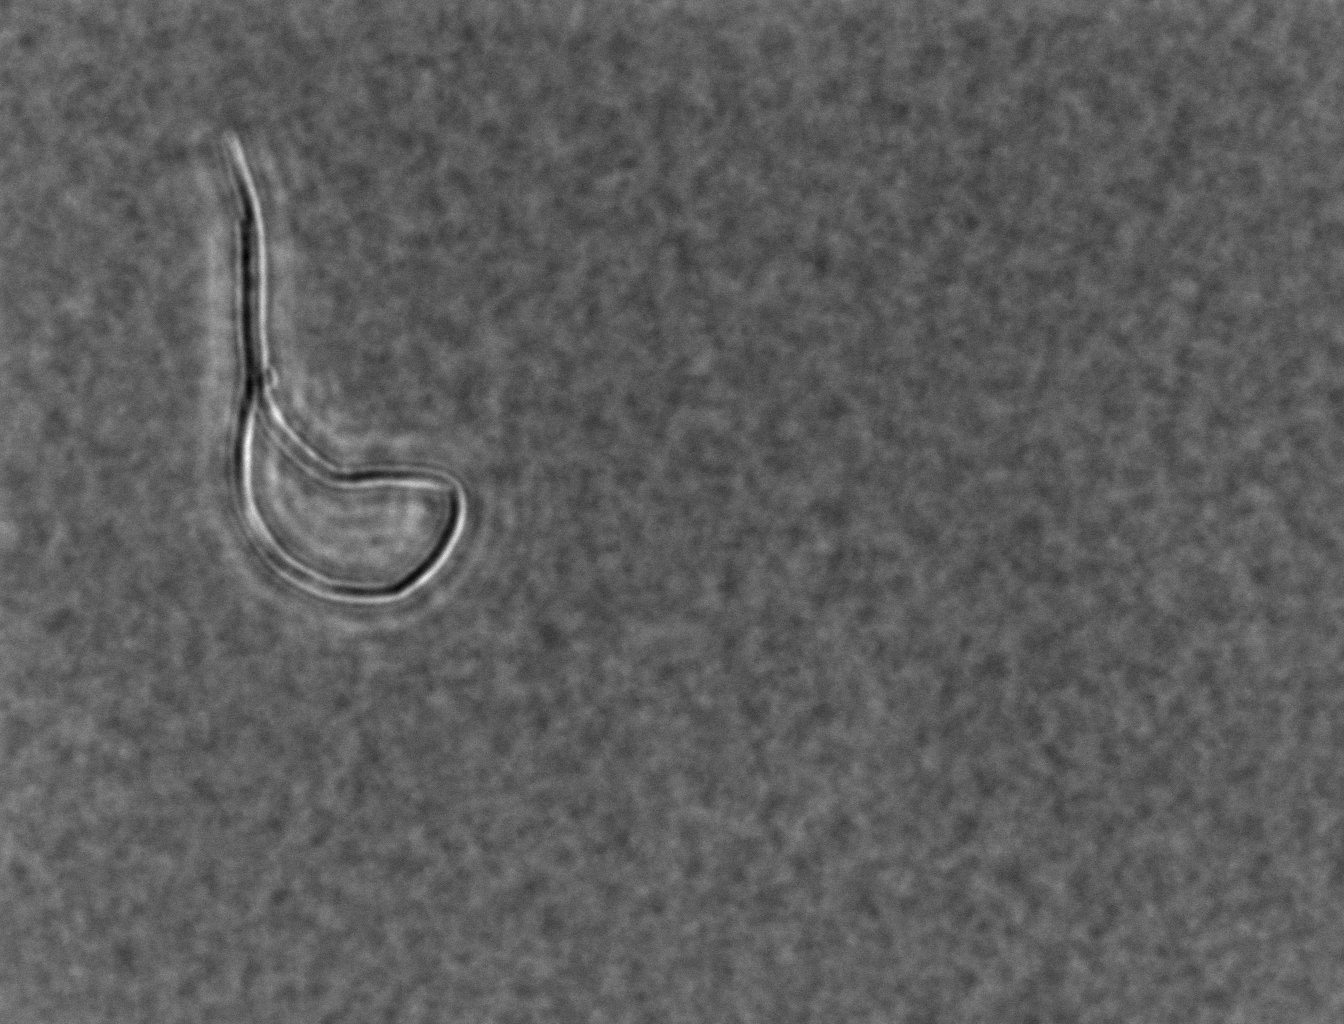
various_fewshot